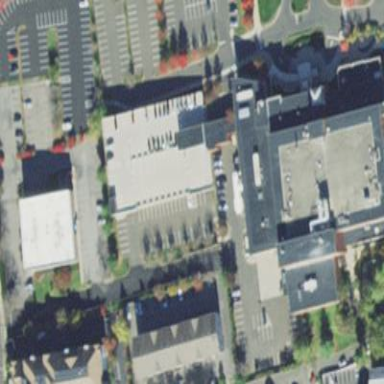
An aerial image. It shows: Clinic building offering healthcare services.